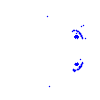
Particle: kaon